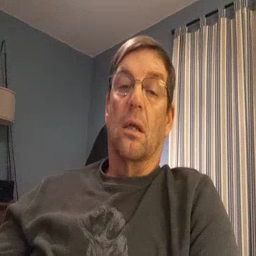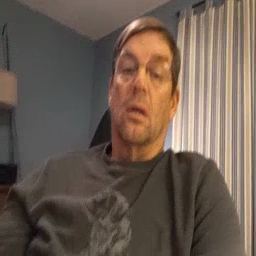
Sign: drawer